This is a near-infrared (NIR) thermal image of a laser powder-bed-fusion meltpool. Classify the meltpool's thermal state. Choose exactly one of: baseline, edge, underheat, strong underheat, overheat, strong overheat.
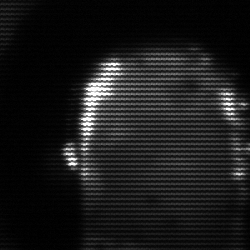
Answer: baseline